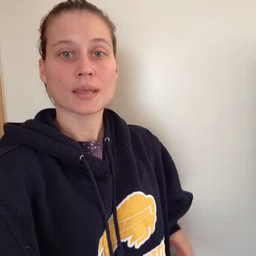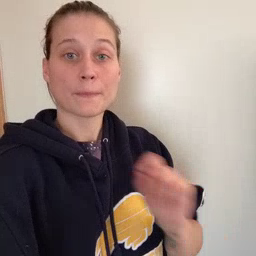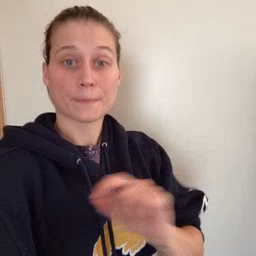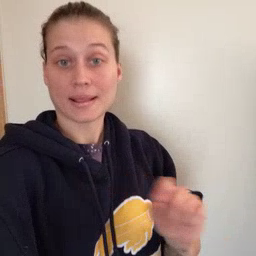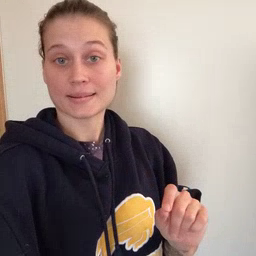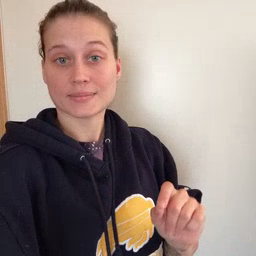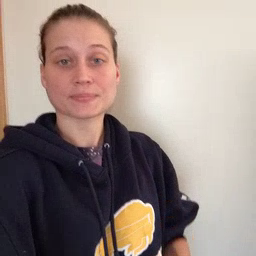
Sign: pen